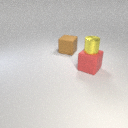
large red rubber cube in front of large brown rubber cube